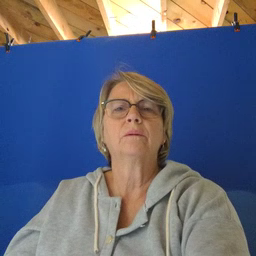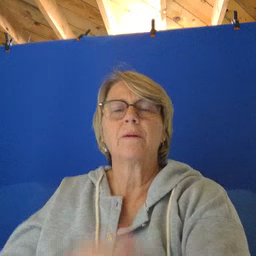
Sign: old